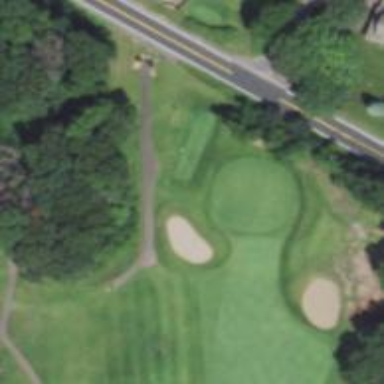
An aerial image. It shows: Path for both road and golf.